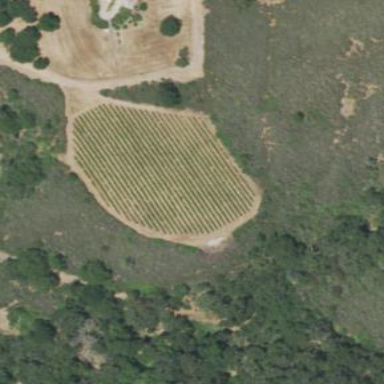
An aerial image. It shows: Vineyard with wine grapes as the main crop.